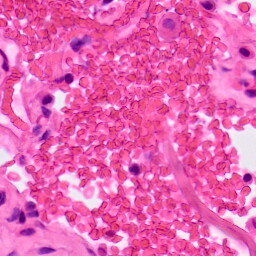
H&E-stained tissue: Lung